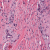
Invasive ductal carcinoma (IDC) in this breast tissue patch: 0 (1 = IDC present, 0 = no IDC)